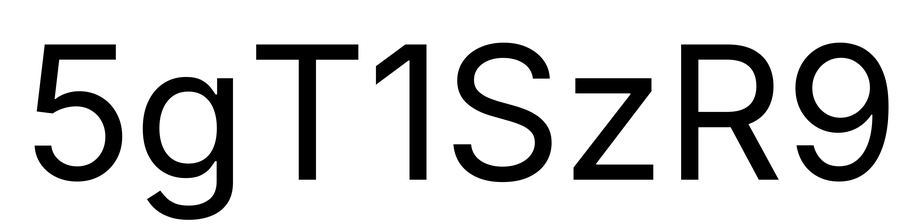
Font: Inter_Regular